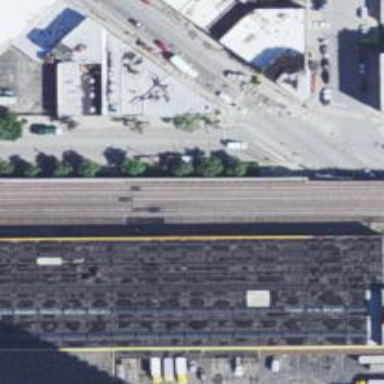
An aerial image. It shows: Industrial building.